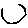
Label: hexagon